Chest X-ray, PA view. Patient: 32 years old, sex F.
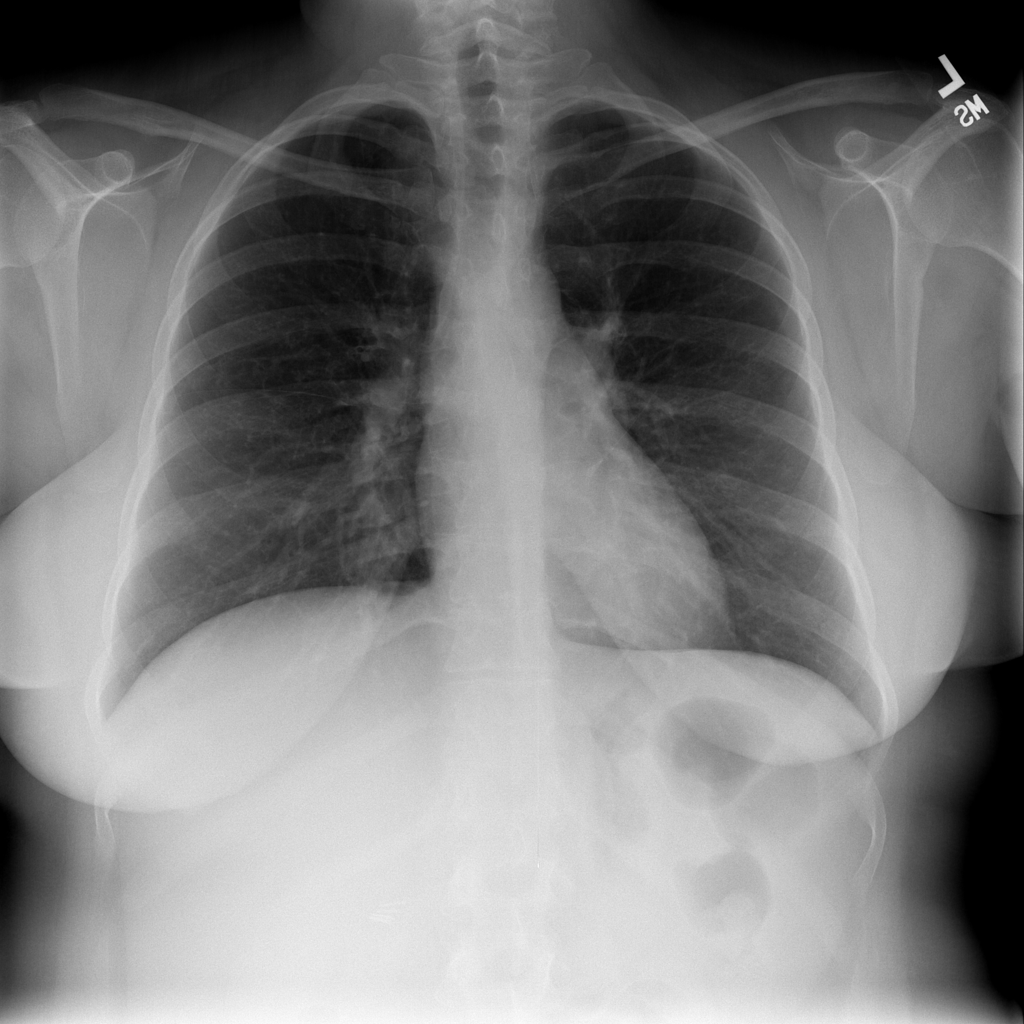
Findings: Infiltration